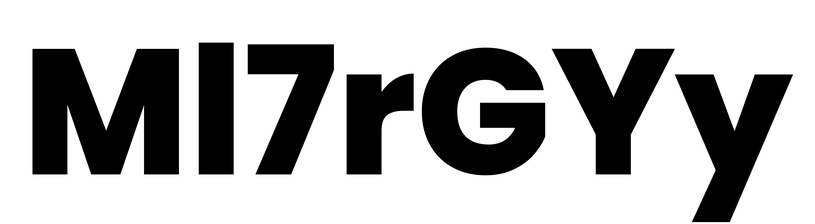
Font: Poppins-ExtraBold